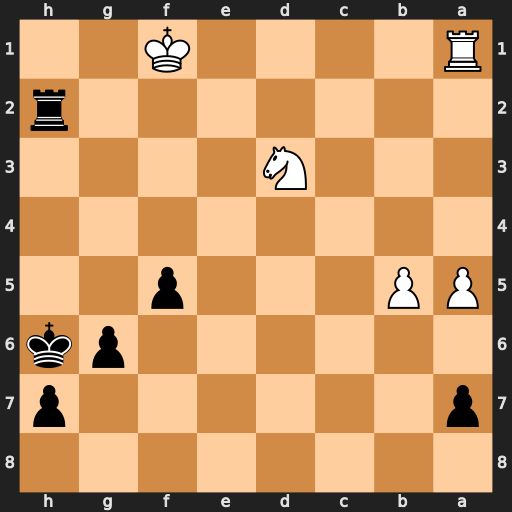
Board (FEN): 8/p6p/6pk/PP3p2/8/3N4/7r/R4K2
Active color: b
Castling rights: -
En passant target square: -
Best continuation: Rh1+ Kg2 Rxa1